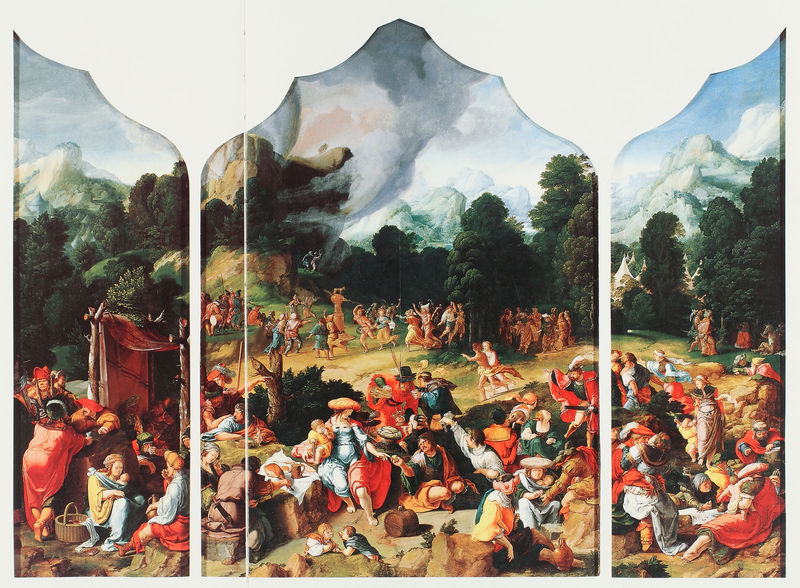
Titel: Der Tanz um das goldene Kalb
Künstler: Lucas van Leyden
Institution: Amsterdam, Rijksmuseum
Schlagwörter: flügel, mann, wolken, bäume, frauen, landschaft, menschen, sitzen, bunt, frau, männer, wiese, fest, tanz, bild, öl, hütte, boden, kind, wald, kinder, laufen, berge, ausflug, sturm, korb, fass, altar, jesus, maria, altarbild, zelt, lager, retabel, picknik, triptychon, triptichon, altarflügel, tripthichon